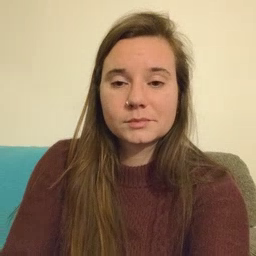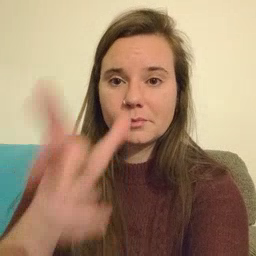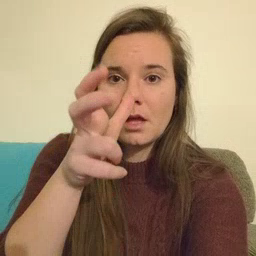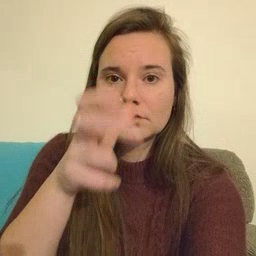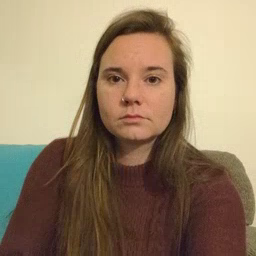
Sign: bug